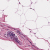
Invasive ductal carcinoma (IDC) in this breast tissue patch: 0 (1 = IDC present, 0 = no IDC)